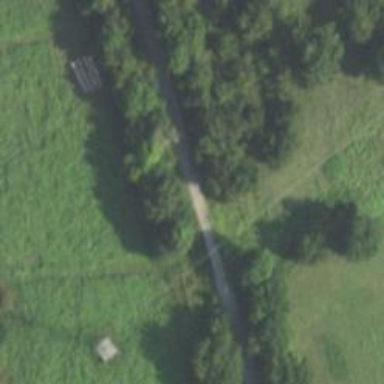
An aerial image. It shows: Asphalt cycleway on bridge over abandoned railway.